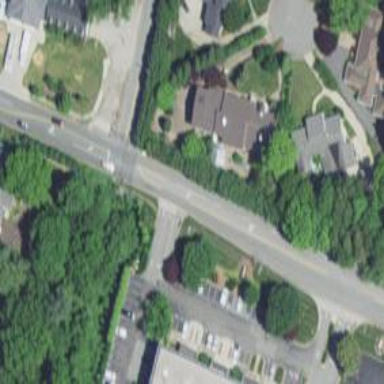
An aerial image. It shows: Secondary road with asphalt surface and sidewalk on the left.